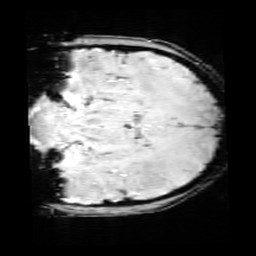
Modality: SWI
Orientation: coronal
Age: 13
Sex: male
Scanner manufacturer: siemens
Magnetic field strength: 3 T
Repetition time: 0.027 s
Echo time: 0.02 s